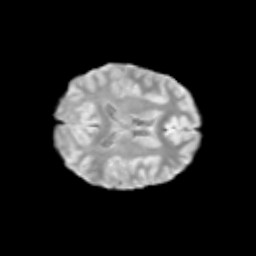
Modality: T2w
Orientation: axial
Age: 12
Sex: female
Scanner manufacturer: siemens
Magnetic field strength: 3 T
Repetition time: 3.8 s
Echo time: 0.07 s